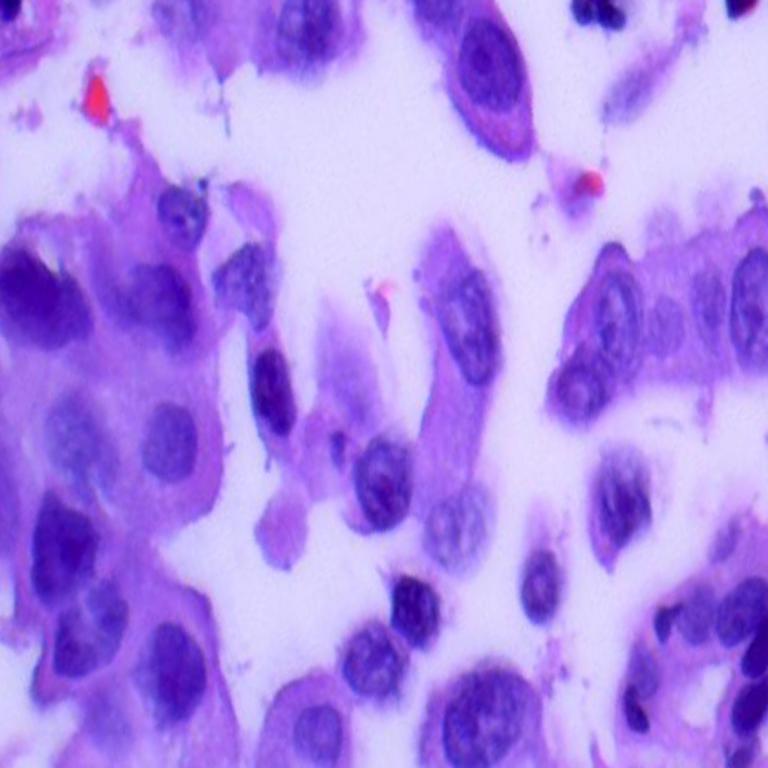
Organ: lung
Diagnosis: adenocarcinomas